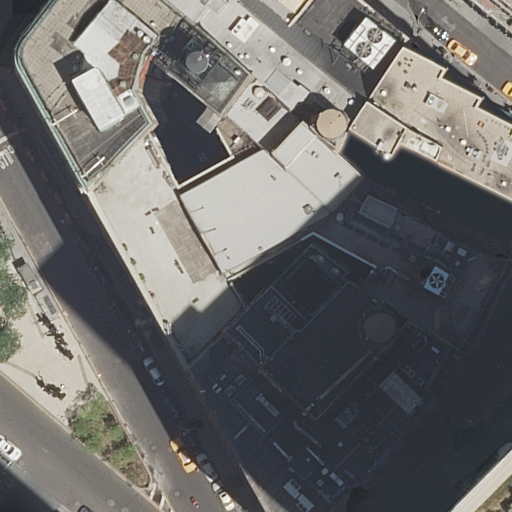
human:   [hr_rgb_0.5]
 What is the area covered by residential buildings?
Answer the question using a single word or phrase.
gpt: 4284m2

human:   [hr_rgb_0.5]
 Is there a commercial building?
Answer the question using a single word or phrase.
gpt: no

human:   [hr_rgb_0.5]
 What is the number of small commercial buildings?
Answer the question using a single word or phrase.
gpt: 0

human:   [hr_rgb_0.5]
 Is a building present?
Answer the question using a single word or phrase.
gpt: yes

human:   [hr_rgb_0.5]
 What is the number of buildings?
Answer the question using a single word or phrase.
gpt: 8

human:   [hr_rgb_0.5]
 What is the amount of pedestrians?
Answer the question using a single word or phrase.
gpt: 2

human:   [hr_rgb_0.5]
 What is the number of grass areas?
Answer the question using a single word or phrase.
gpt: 1

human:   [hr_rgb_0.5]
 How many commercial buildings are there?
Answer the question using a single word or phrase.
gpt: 0

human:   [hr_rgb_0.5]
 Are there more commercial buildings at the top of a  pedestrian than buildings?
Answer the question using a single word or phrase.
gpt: no

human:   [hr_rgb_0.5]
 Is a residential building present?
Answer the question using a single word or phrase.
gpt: yes

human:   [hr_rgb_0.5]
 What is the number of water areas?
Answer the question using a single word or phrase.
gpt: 0

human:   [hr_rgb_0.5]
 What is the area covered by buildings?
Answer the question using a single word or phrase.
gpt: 5227m2

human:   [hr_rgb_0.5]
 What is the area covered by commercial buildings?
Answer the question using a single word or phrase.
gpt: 0m2

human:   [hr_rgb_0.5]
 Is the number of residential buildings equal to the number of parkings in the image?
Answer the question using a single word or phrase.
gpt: no

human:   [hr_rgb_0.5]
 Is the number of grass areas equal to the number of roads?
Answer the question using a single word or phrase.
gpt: no

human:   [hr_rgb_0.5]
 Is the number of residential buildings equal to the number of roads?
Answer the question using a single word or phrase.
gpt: no

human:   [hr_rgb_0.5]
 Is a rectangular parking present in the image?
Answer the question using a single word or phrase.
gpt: yes

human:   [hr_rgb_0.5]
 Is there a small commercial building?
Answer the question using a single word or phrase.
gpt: no

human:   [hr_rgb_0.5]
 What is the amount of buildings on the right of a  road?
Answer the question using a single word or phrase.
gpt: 6

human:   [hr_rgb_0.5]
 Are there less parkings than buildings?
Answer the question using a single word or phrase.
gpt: yes

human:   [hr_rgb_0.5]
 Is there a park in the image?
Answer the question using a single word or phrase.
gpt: yes

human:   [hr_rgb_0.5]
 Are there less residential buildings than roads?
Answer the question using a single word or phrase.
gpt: no

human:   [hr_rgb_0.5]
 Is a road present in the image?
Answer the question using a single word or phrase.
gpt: yes

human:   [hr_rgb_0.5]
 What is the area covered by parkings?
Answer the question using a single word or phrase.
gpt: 370m2

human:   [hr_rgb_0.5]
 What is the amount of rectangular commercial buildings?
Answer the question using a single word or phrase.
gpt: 0

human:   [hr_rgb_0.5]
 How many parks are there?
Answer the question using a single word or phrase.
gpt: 1

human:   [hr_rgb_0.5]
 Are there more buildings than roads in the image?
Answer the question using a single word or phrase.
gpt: yes

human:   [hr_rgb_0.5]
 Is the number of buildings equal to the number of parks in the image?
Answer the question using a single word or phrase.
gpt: no

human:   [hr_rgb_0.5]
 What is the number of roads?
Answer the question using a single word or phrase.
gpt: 4

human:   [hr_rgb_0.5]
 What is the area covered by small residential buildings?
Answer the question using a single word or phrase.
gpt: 145m2

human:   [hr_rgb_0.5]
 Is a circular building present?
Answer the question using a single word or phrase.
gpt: no

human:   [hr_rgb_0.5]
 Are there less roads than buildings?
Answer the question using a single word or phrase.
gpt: yes

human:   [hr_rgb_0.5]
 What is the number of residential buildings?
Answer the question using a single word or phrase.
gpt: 7

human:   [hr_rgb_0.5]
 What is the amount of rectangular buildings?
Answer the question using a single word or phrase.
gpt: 3

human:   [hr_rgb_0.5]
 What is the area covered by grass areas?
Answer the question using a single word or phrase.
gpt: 131m2

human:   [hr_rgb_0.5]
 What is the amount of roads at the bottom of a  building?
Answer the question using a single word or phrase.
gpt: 3

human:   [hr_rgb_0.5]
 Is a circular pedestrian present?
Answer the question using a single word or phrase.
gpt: no

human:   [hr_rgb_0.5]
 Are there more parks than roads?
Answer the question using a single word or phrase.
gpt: no

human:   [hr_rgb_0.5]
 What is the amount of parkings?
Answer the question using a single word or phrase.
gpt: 1

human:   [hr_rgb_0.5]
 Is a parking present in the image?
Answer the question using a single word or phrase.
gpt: yes

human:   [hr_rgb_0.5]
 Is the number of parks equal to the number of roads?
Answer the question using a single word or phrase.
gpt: no

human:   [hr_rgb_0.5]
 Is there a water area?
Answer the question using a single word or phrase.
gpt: no

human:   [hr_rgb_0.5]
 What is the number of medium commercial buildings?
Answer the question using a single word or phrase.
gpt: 0

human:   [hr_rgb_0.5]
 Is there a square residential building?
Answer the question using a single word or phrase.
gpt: no

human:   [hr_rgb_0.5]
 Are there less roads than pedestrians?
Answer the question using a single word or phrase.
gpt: no

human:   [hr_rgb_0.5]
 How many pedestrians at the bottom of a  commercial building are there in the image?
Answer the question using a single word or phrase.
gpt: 0

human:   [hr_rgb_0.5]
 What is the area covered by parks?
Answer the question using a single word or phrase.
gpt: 642m2

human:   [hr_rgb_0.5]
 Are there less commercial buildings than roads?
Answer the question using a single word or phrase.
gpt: yes

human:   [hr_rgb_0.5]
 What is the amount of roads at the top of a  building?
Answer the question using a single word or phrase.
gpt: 4

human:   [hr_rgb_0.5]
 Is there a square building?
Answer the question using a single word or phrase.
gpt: no

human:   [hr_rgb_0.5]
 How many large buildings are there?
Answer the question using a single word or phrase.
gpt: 5

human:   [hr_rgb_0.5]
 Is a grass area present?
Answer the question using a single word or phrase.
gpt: yes

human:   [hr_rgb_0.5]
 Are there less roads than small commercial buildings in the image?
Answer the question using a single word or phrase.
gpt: no

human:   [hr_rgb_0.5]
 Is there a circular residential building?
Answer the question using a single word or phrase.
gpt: no

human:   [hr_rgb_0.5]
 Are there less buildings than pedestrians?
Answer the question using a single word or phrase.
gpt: no

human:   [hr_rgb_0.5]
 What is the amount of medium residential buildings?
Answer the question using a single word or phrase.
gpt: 0

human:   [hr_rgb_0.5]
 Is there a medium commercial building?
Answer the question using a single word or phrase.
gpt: no

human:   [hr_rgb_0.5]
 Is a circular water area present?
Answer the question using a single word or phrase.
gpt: no

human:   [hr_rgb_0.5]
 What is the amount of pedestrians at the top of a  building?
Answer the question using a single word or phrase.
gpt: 1

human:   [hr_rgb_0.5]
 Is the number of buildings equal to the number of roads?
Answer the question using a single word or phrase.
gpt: no

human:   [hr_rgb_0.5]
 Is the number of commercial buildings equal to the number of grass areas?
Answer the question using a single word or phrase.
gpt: no

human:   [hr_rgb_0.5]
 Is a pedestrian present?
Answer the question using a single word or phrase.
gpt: yes

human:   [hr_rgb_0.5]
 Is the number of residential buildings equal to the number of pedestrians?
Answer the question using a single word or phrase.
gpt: no

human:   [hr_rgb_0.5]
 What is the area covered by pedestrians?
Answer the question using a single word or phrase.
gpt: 847m2